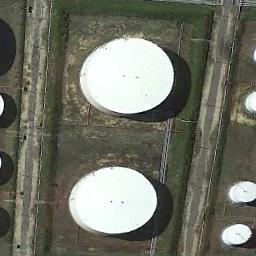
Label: storage_tank